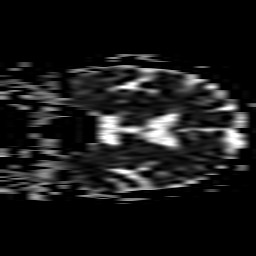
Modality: ADC
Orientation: coronal
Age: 78
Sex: female
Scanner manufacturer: philips
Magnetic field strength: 1.5 T
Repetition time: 4.77 s
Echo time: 0.07764 s